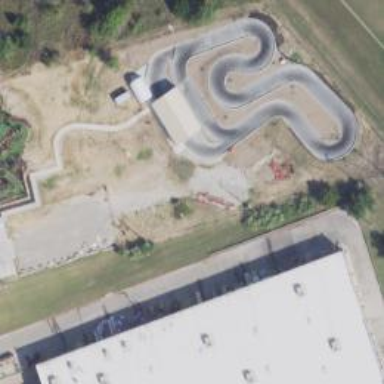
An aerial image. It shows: Karting raceway.